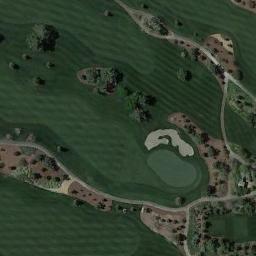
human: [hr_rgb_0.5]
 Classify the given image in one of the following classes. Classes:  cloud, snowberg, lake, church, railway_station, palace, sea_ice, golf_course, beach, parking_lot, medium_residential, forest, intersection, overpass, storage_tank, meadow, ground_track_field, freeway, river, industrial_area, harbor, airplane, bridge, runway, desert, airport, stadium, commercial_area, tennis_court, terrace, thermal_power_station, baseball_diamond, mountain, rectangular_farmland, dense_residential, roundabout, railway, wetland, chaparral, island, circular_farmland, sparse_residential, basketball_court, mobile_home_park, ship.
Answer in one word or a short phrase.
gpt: golf_course